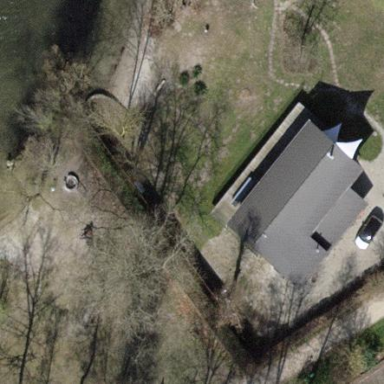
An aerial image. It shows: Detached building.